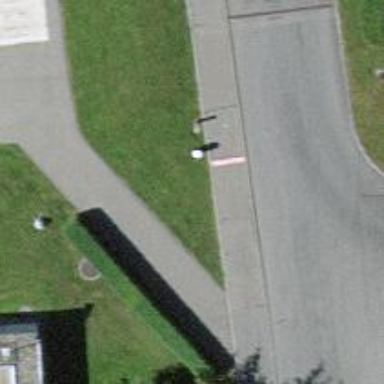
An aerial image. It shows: Asphalt sidewalk along the footway.